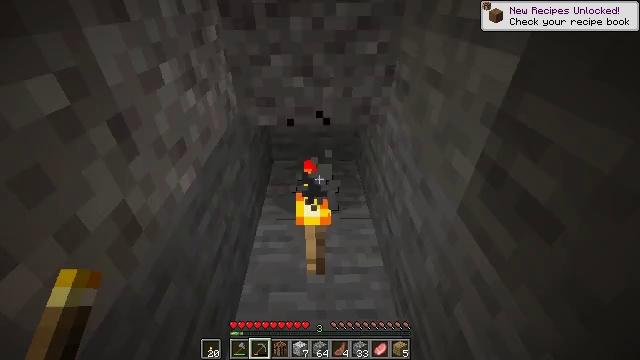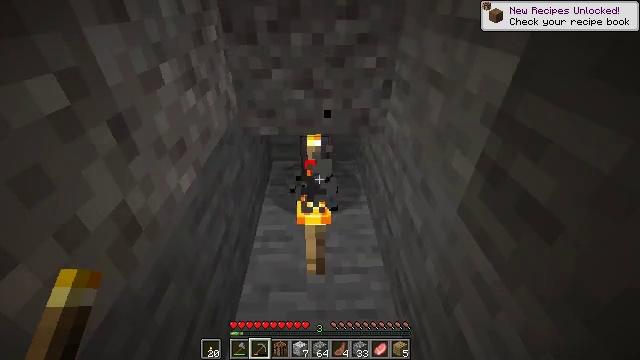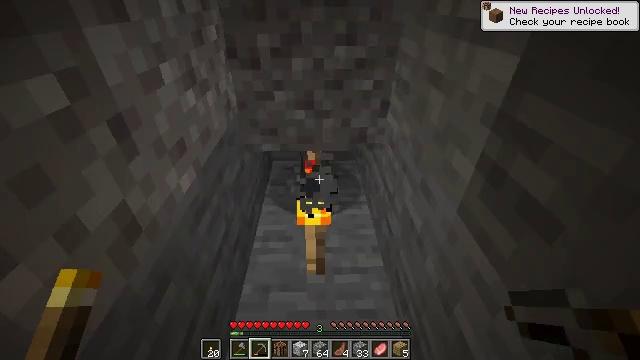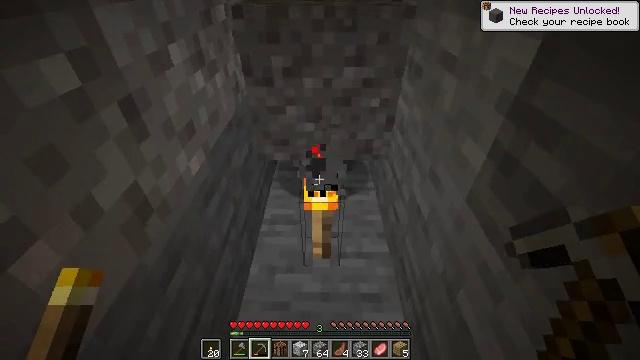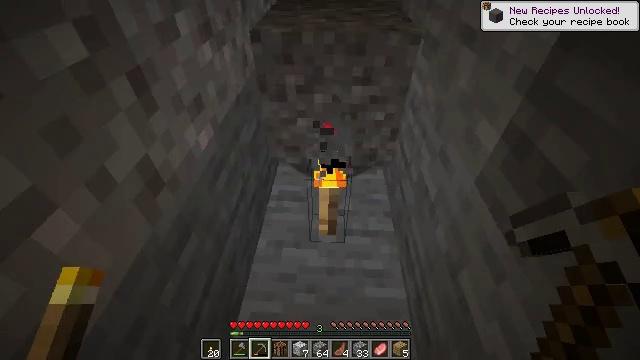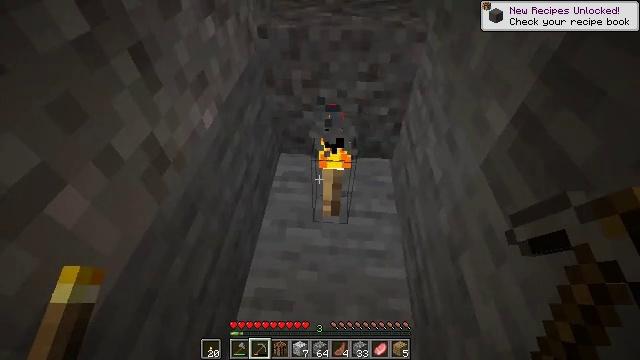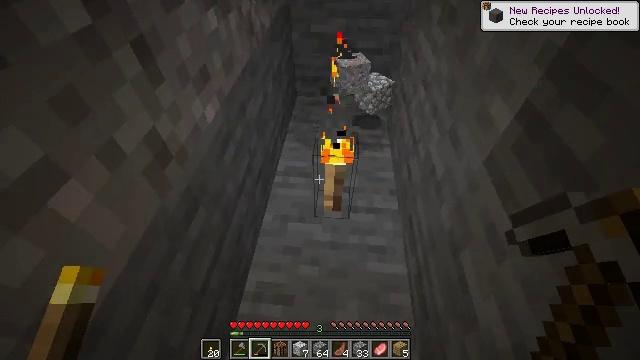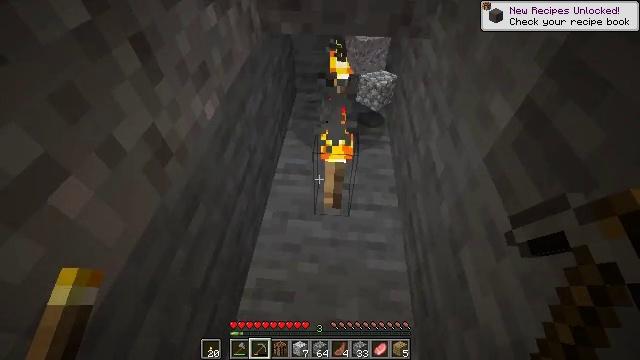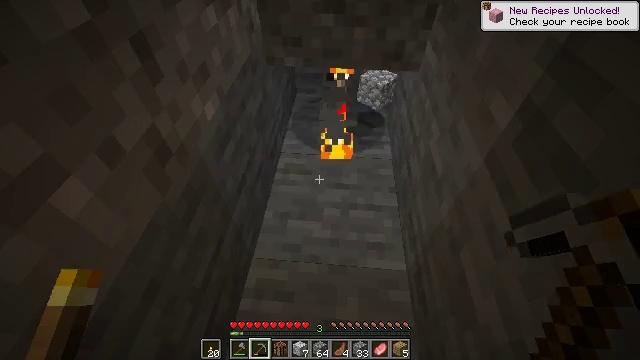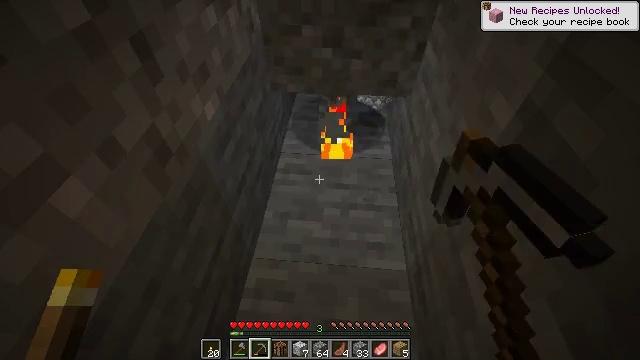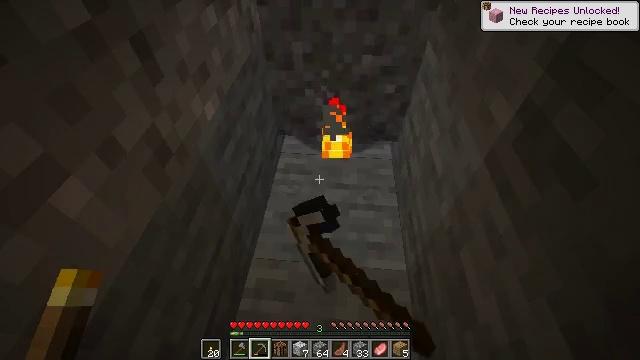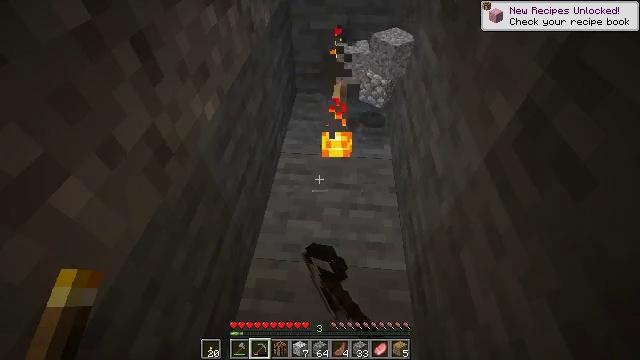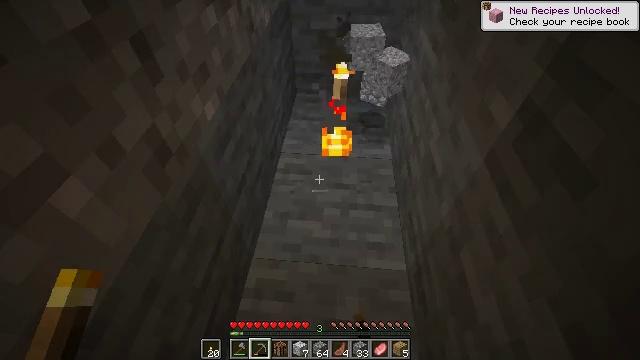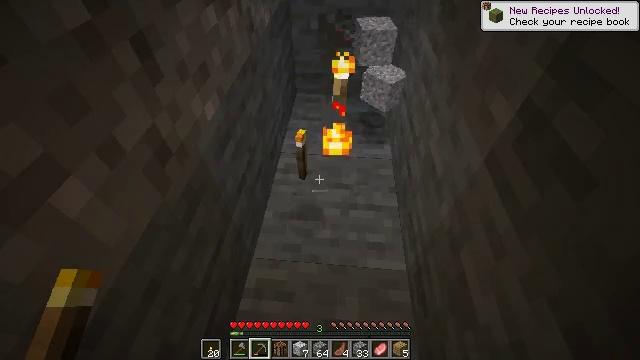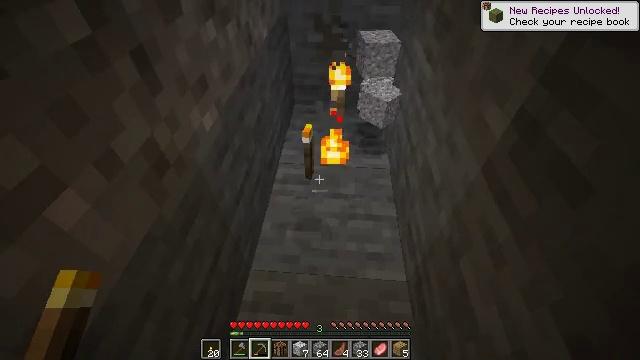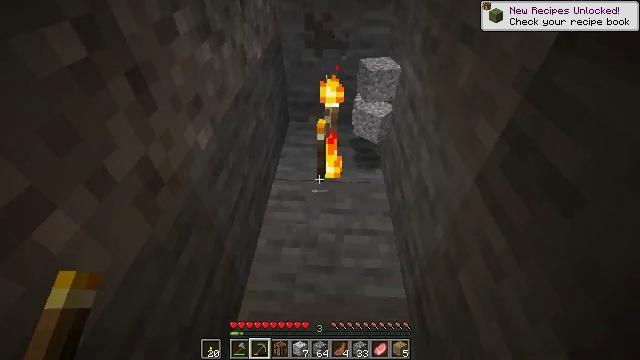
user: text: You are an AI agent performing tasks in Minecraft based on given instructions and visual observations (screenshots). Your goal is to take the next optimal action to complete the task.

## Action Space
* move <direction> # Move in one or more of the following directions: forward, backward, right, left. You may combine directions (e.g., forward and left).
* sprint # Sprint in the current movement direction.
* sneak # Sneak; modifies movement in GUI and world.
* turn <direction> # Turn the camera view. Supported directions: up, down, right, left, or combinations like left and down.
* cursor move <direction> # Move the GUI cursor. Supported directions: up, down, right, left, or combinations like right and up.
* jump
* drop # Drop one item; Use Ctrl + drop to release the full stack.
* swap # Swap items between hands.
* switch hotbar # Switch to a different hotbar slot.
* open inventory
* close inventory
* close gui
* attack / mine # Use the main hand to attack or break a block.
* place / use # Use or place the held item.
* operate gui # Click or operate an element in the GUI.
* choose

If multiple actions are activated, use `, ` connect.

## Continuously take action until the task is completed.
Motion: motion action
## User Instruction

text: Mine the torch on the wall.
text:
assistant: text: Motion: no_op
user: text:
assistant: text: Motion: no_op
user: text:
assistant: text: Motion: turn left and down
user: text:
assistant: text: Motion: turn left and down
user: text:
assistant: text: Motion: turn left and down
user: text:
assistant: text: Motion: turn down
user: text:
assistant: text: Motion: no_op
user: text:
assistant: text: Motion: attack / mine
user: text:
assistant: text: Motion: attack / mine
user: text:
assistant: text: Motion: attack / mine
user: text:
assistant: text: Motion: no_op
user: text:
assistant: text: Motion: no_op
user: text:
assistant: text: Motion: no_op
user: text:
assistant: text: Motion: turn up
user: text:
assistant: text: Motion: turn right and up
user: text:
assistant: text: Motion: turn up
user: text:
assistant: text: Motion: move forward, turn right and up
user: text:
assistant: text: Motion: move forward, turn right and up
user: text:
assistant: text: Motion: move forward
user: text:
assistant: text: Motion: move forward
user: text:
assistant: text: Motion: move forward
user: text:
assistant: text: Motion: turn down
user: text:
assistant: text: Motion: turn left and down
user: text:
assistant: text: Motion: turn left and down
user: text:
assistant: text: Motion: no_op
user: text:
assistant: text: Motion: no_op
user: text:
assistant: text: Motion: no_op
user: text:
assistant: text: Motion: attack / mine
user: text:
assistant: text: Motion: attack / mine
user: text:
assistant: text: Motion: move forward, turn up